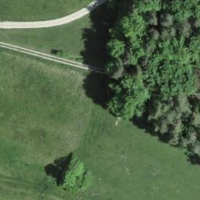
EUNIS habitat code: 52
Species observed at this site:
Prunus spinosa
Equisetum telmateia
Achillea millefolium